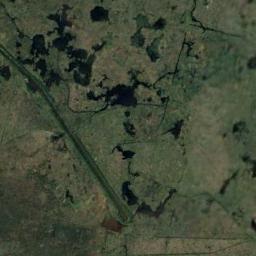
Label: wetland